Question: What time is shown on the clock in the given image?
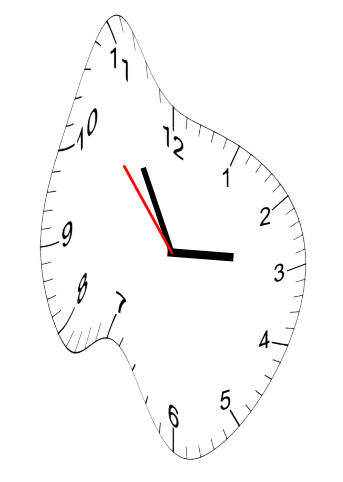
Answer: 02:54:53